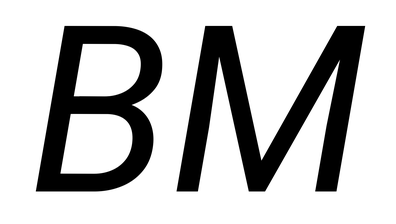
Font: Roboto-Italic_Italic